Field crop: tomato
Growth stage: 2
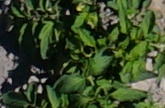
Species: tomato